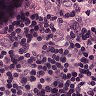
Metastatic tissue present: yes